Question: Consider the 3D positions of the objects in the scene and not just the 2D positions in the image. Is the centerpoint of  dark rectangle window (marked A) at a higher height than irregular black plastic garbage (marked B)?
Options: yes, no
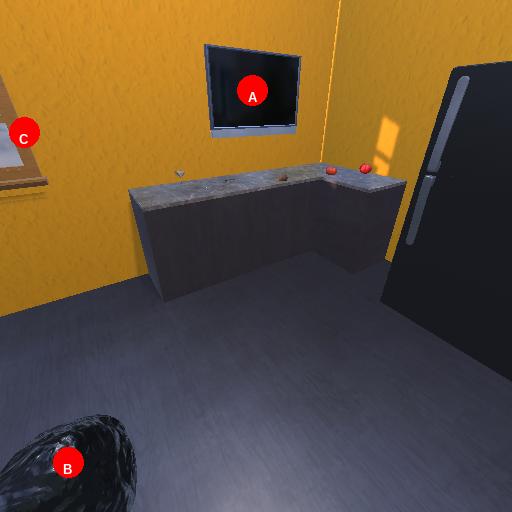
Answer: yes